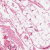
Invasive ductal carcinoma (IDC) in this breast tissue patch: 0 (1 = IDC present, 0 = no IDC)